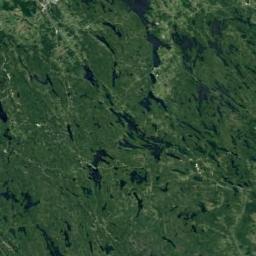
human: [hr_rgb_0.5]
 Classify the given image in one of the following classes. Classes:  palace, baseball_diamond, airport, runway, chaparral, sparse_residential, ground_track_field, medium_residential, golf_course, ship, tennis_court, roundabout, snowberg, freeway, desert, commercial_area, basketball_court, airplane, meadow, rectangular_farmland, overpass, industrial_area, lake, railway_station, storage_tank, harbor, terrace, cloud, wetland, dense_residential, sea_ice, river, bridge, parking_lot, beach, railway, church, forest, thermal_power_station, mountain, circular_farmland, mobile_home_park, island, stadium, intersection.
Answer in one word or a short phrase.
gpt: wetland